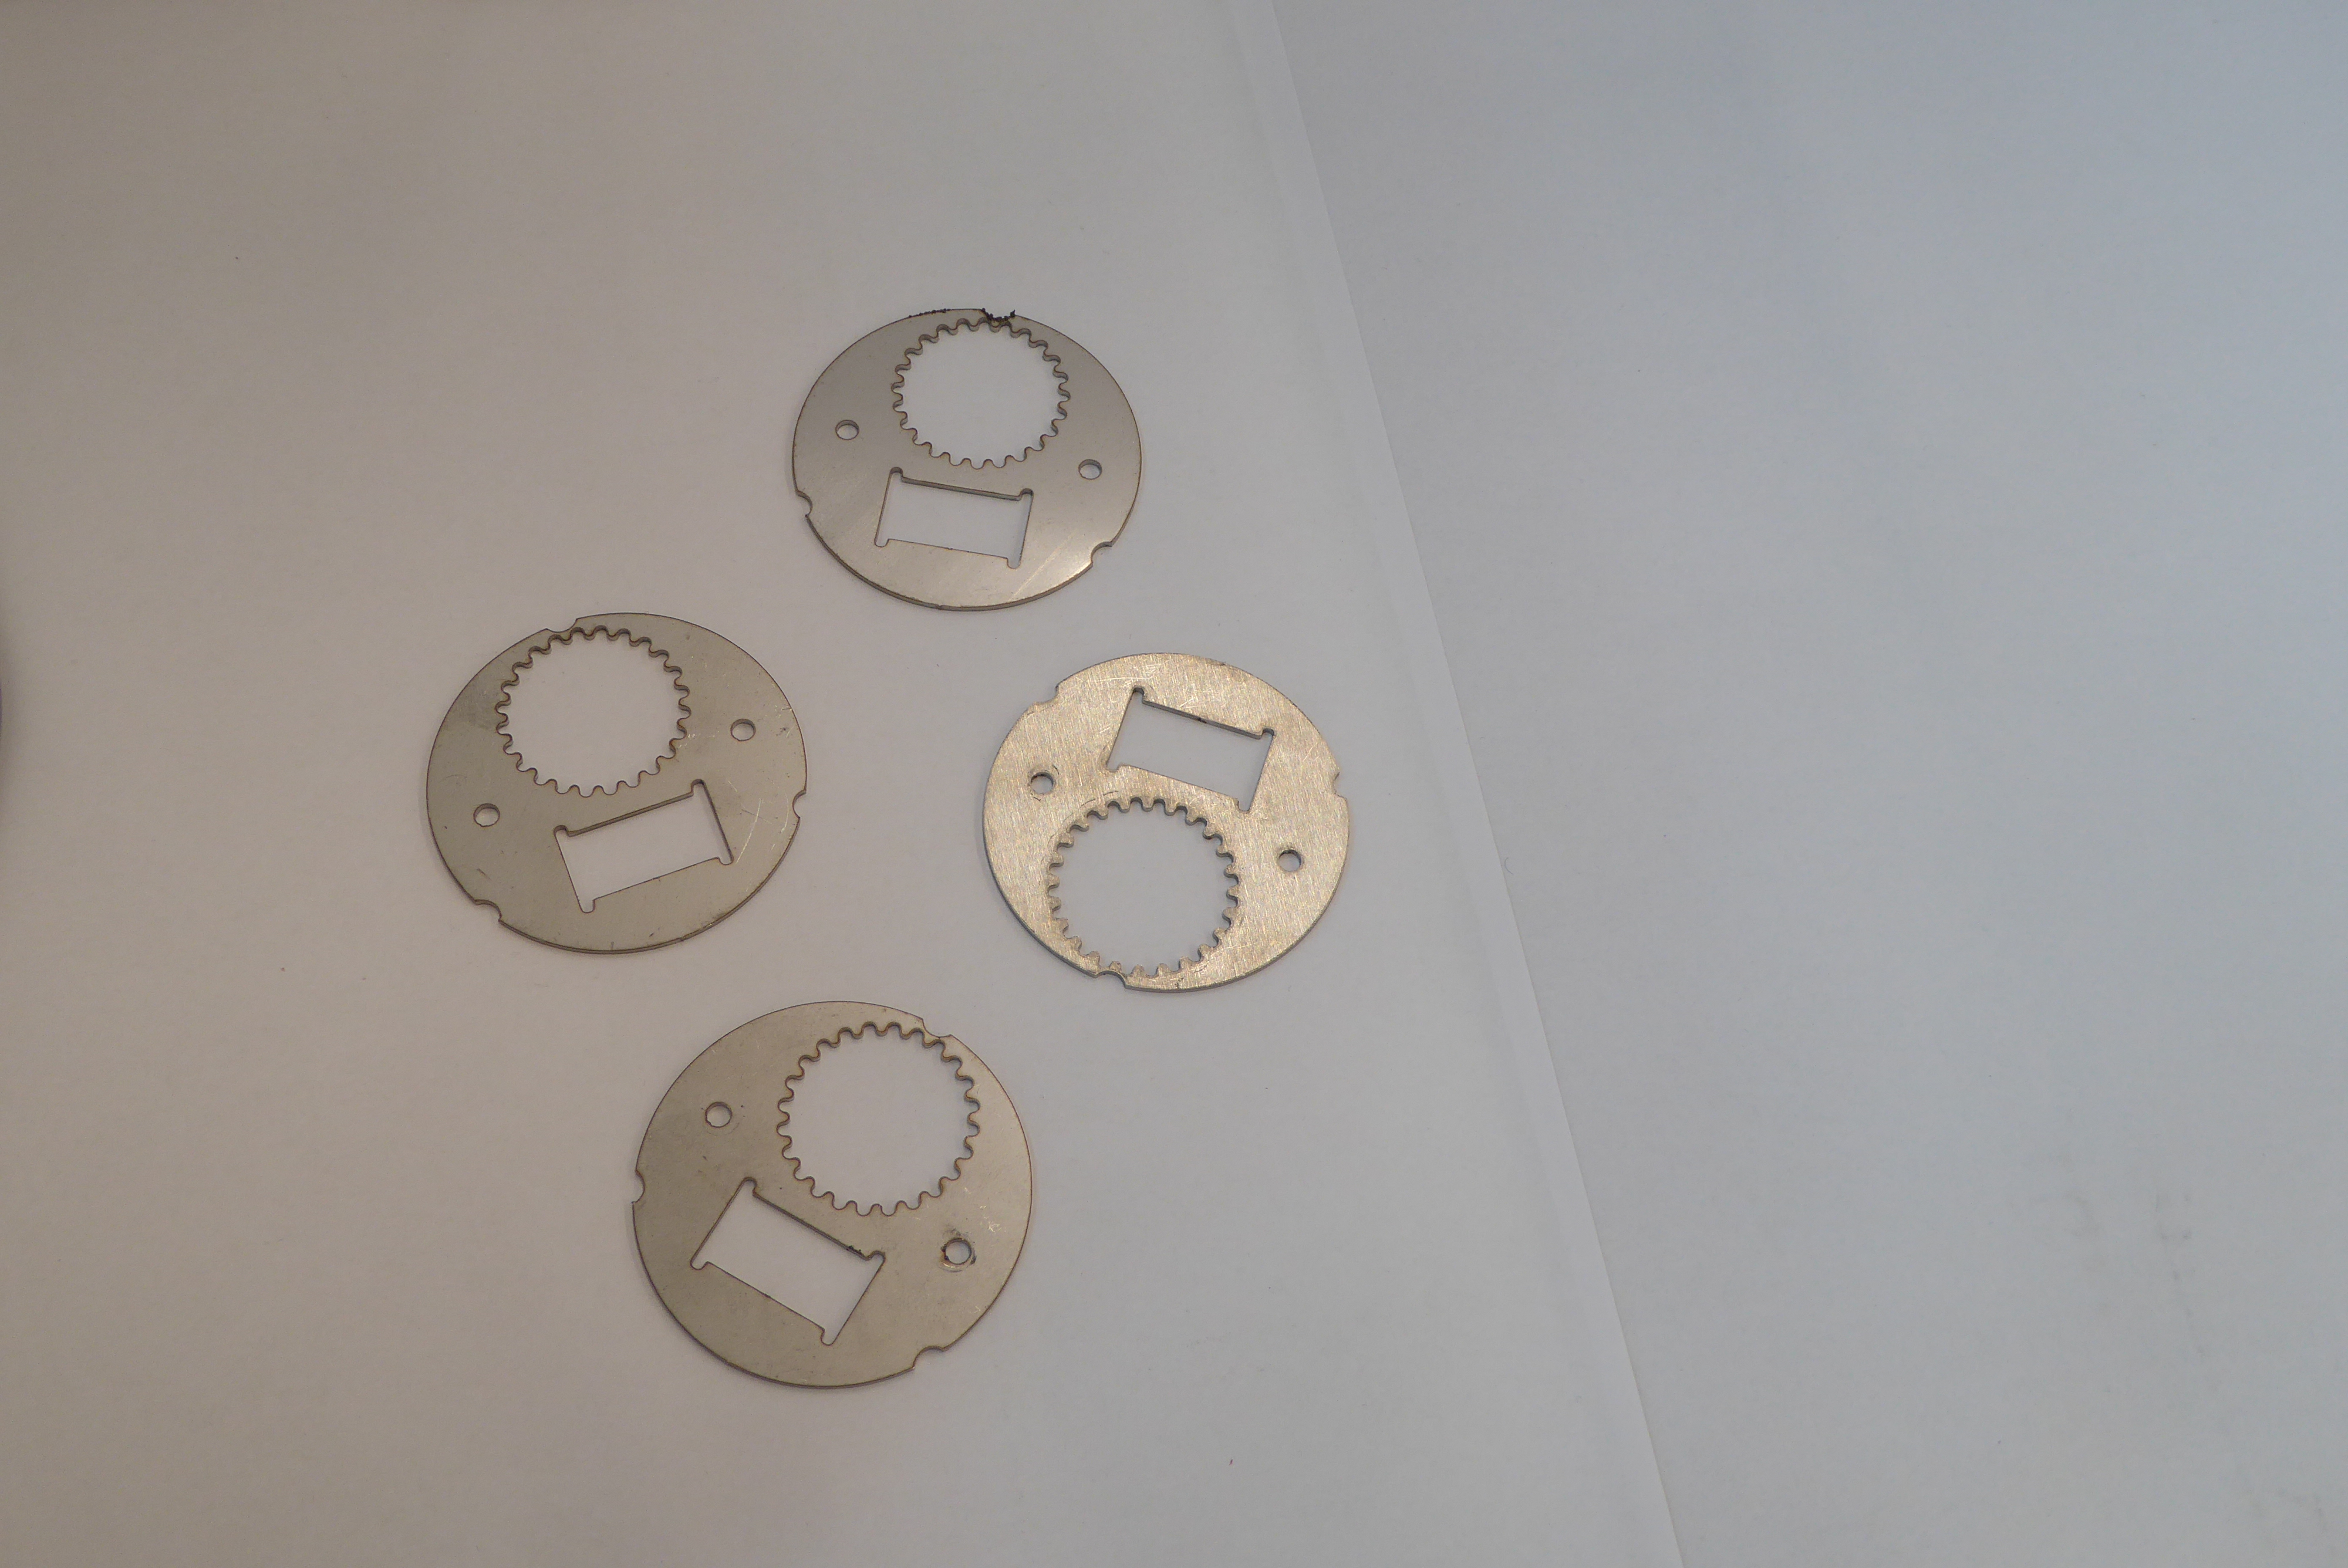
Label: Bottle Opener - Inlay